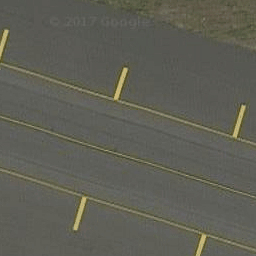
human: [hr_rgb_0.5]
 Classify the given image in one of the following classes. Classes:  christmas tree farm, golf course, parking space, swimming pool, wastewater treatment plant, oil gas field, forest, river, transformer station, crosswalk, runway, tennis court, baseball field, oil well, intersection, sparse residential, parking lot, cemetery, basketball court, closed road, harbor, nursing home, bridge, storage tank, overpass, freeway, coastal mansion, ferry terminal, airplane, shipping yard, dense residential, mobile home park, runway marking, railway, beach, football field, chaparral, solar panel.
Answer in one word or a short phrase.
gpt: runway marking